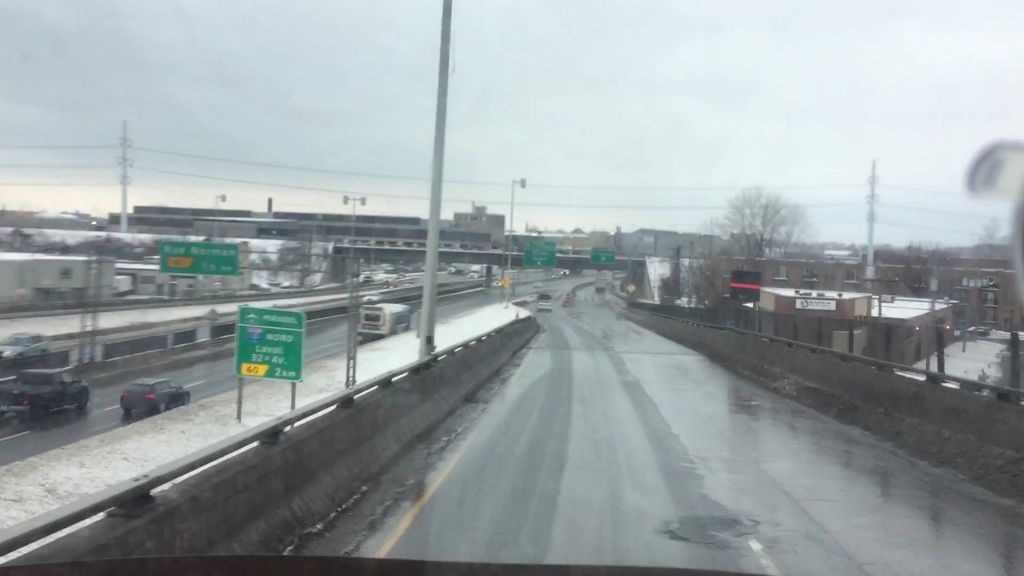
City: montreal